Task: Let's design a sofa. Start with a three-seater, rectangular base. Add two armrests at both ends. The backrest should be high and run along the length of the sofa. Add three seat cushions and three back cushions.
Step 27:
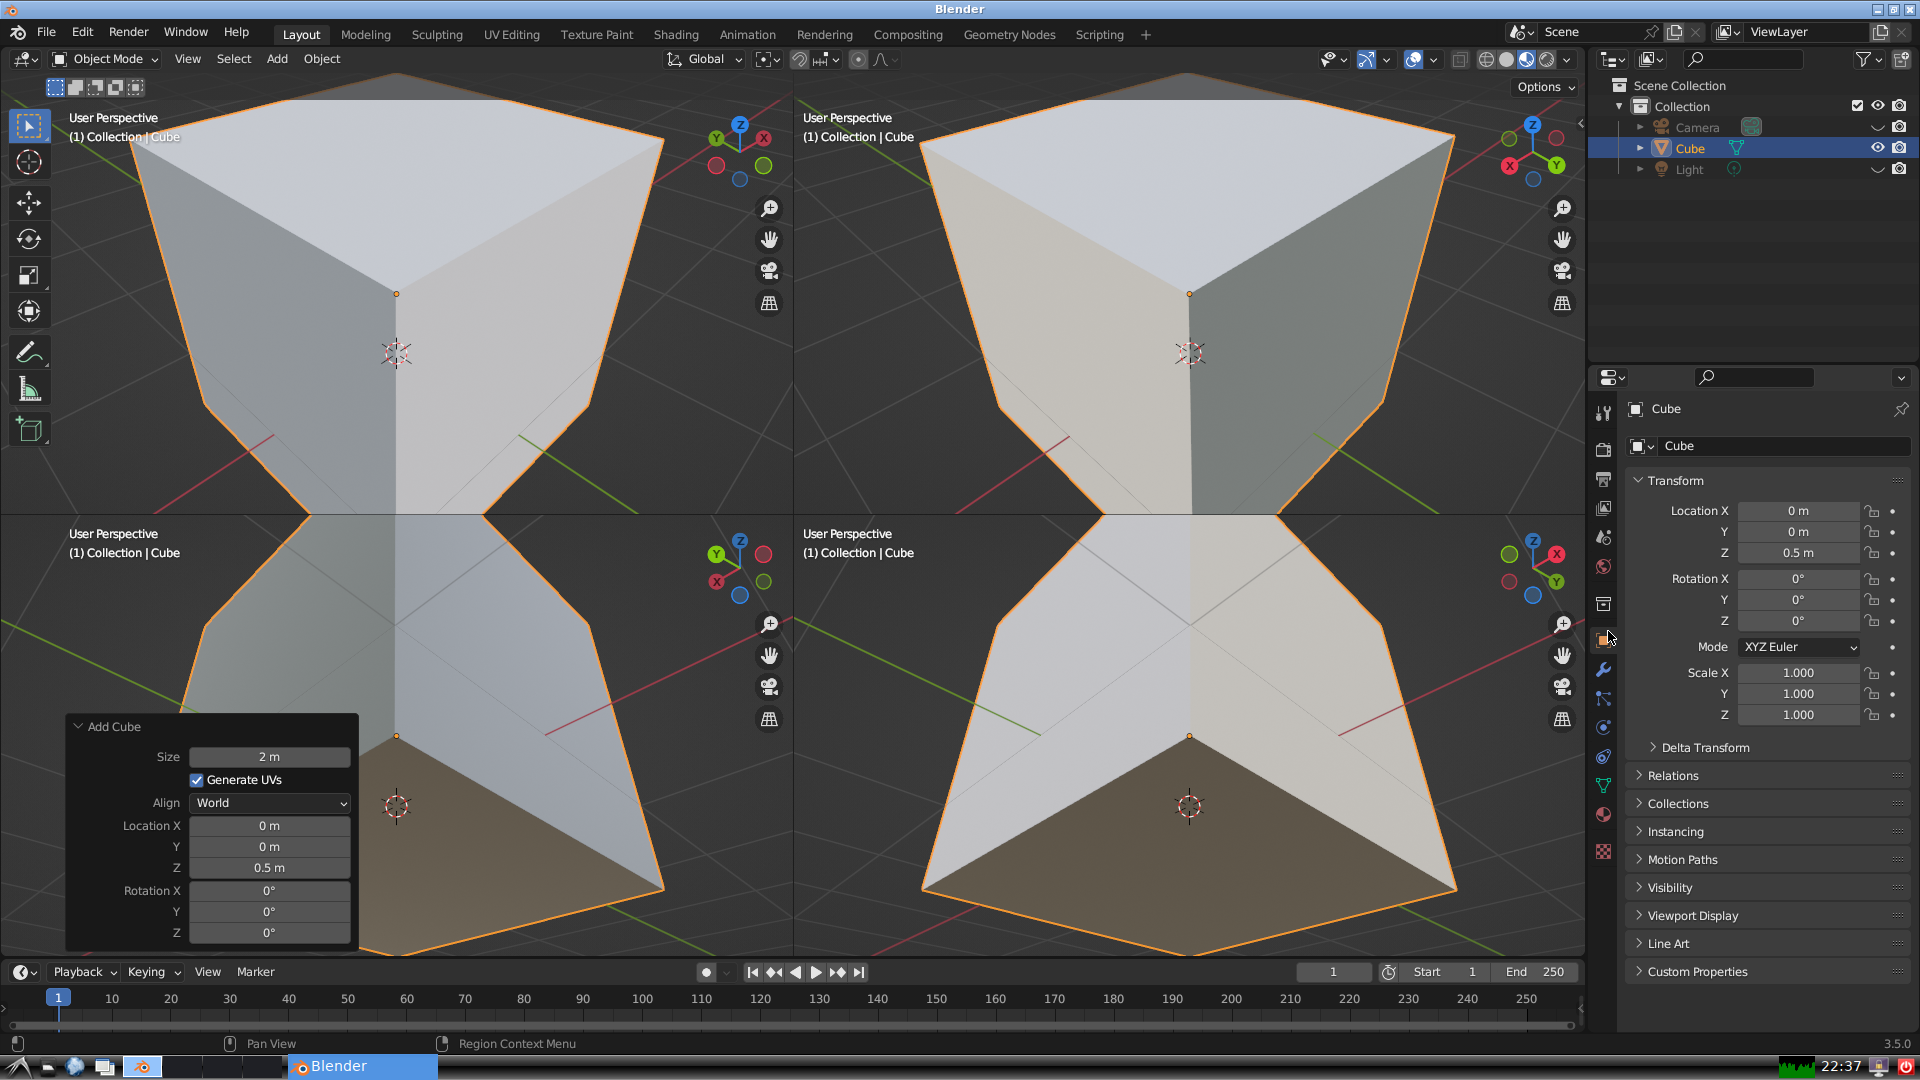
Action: {"mouse_move": [1732, 445]}